Question: Access to the link <URL> from Casperjs keeps returning the following
> [warning] [phantom] Loading resource failed with status=fail:
<URL>
'''
var casper = require("casper").create({
verbose: true,
logLevel: "debug"
});
casper.options.timeout = 15000;
casper.start("https://disqus.com/profile/login/", function() {
this.echo("YES!", "GREEN_BAR");
this.echo(this.getTitle());
});
casper.run();
'''
'''
{"ignoreSslErrors": true, "cookiesFile": "biscuit", "maxDiskCacheSize": 1000, "diskCache": true}
'''
Please be informed that I changed "ignoreSslErrors" to false but it didn't work.
'''
./phantomjs --config=config.json casperjs/bin/bootstrap.js --casper-path=casperjs --cli ensnare.js
'''

How go I about solving this problem? I am able to access other pages without issues.
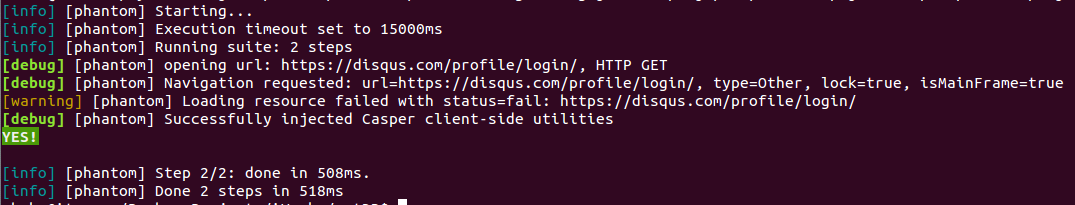
Answer: All I needed to do was to have set "sslProtocol": "any" in the config.json file that I used. A proper way to set it can be found in my answer to this <URL>.